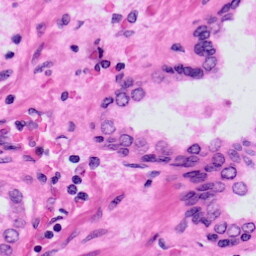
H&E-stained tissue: Prostate